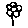
Label: flower